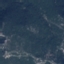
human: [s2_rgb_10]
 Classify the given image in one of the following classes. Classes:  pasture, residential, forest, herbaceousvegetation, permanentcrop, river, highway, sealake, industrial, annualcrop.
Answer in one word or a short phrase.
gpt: HerbaceousVegetation